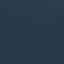
Land use / land cover: SeaLake